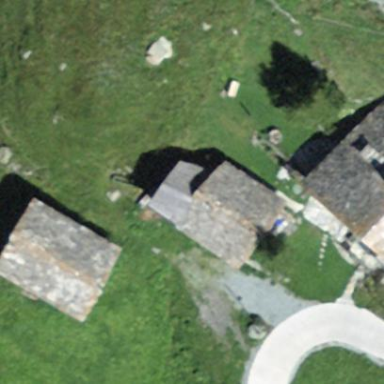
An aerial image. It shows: Farm auxiliary building.